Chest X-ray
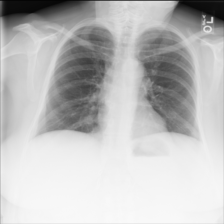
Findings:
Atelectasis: negative
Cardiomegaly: negative
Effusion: negative
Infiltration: negative
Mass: negative
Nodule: negative
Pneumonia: negative
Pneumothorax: negative
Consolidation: negative
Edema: negative
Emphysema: negative
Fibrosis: negative
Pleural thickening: negative
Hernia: negative